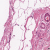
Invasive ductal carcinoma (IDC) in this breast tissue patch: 0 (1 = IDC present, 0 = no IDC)